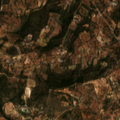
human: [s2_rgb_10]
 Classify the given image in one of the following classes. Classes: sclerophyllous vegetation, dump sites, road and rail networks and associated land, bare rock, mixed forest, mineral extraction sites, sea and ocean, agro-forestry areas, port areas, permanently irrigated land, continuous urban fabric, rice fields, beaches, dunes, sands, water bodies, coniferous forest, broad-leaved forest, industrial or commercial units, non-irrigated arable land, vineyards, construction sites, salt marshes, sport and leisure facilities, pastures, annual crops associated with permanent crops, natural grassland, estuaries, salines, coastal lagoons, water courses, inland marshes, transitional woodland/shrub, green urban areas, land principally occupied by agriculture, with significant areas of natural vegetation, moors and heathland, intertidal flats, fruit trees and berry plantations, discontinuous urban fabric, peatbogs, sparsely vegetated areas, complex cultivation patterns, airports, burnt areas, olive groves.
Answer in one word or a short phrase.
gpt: olive groves, land principally occupied by agriculture, with significant areas of natural vegetation, sclerophyllous vegetation